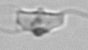
Label: Chaetoceros_didymus